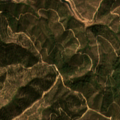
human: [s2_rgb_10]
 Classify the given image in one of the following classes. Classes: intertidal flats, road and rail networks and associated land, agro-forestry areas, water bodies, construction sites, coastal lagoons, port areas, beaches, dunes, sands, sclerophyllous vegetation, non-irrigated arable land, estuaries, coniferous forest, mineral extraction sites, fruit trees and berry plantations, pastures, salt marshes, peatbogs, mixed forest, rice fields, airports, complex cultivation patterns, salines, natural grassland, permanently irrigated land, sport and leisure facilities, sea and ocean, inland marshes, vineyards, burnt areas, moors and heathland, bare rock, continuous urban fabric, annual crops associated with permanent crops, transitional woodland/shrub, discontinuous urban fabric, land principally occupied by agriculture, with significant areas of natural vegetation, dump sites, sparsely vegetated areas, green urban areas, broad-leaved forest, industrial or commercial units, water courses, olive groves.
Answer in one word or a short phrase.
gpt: broad-leaved forest, sclerophyllous vegetation, transitional woodland/shrub, water bodies